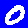
Digit: 0